Question: Count the number of objects in the diagram.
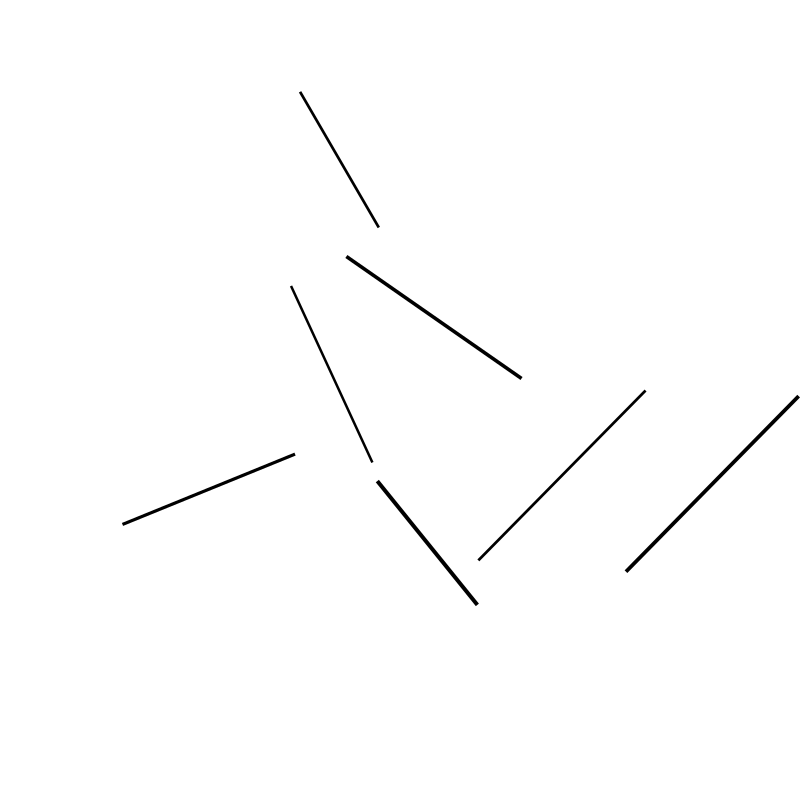
Answer: 7